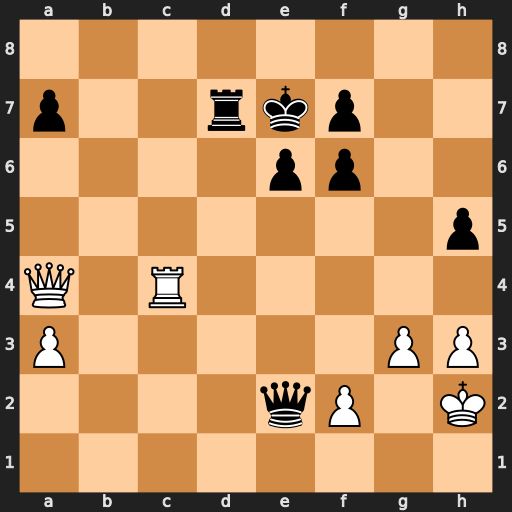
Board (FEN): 8/p2rkp2/4pp2/7p/Q1R5/P5PP/4qP1K/8
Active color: w
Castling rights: -
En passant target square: -
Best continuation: Qb4+ Rd6 Rc7+